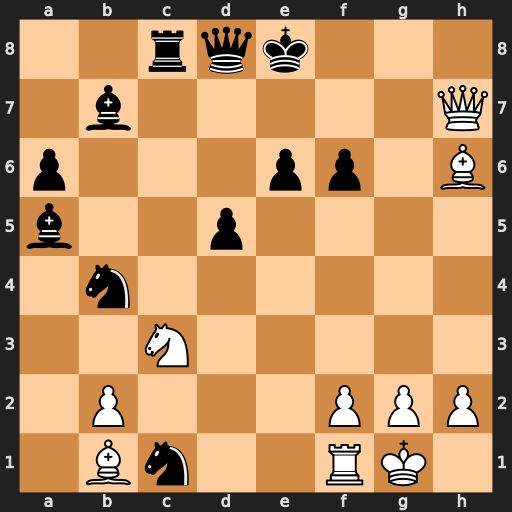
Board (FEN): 2rqk3/1b5Q/p3pp1B/b2p4/1n6/2N5/1P3PPP/1Bn2RK1
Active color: w
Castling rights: -
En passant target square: -
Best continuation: Bg6#